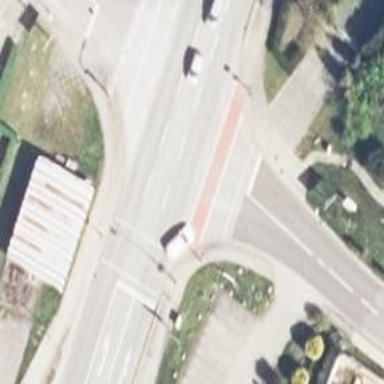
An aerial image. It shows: Road with traffic signals controlling the flow of traffic.